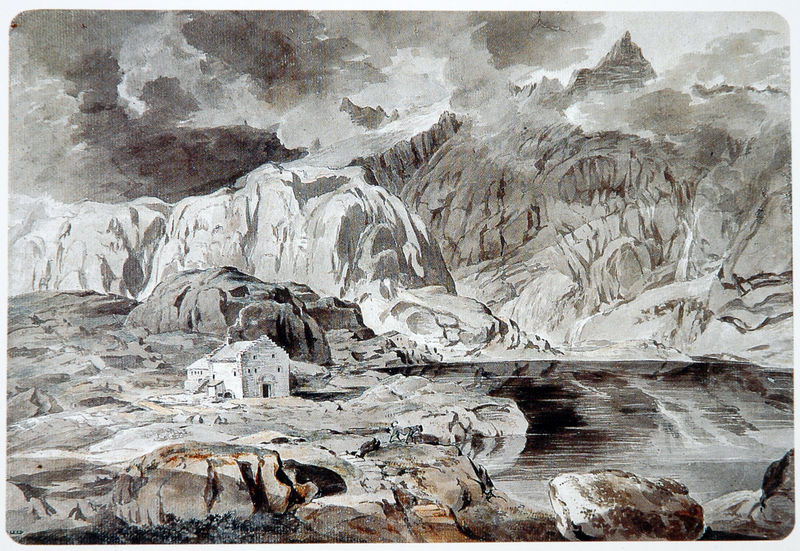
Titel: Das Hospiz am Grimselpaß
Künstler: Joseph Anton Koch
Standort: Wien
Institution: Akademie der bildenden Künste
Schlagwörter: berg, dunkel, felsen, gemälde, gewitter, himmel, meer, schatten, wasser, weiß, wolken, aquarell, fluss, landschaft, menschen, ocker, see, teich, bewegung, braun, fenster, grau, licht, schwarz, skizze, tür, zeichnung, dach, eis, gebäude, haus, hund, schnee, tier, tiere, wolke, beige, malerei, stein, steine, öl, bach, einsamkeit, hügel, natur, spiegelung, hütte, kirche, tal, pferd, wellen, düster, berge, fels, gebirge, gipfel, gletscher, klippen, giebel, graphik, nebel, monochrom, alm, winter, romantik, sturm, unwetter, menschenleer, zinnen, klippe, alpen, druck, lithographie, schweiz, stich, bedrohlich, aquatinta, bedrohung, dramatisch, felsbrocken, gebirgslandschaft, gebirgssee, heroische landschaft, schutz, gouache, utopie, auftürmen, schneemassen, felsgestein, schattten, einsiedlerhaus, gletzscher, hausberge, jimmel, kratersee, schwarweiss, watzmann